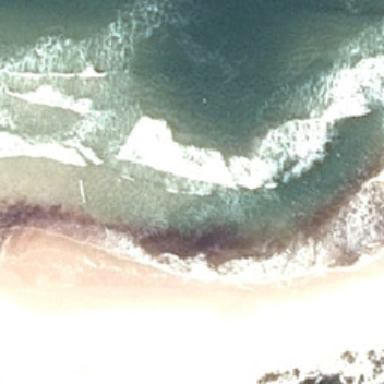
White waves are between green ocean and white beach .